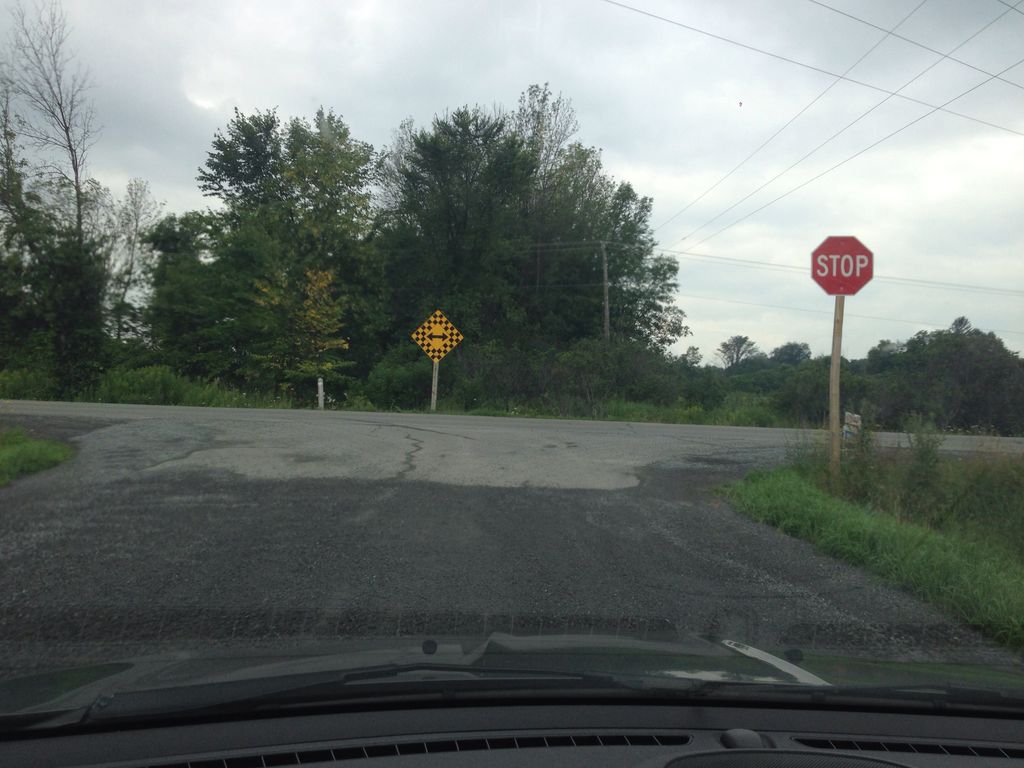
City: ottawa-gatineau